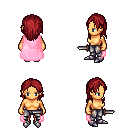
a pixel art fantasy rpg character, female body template, human, tanned skin, pink cape, metal pants, brunette long hairstyle, metal boots, dagger, four views (front, back, left, right), 2x2 character sprite sheet, small pixel art, hard edges, no anti-aliasing